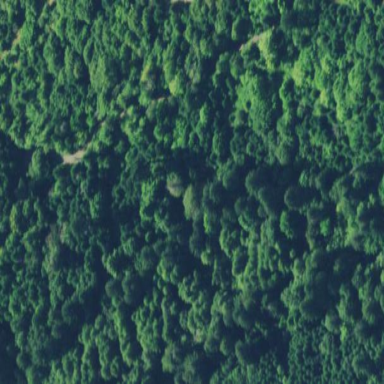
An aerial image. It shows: Woodland area covered with trees.